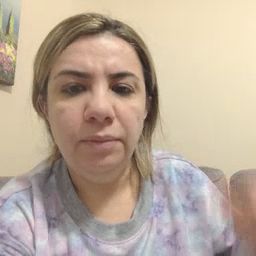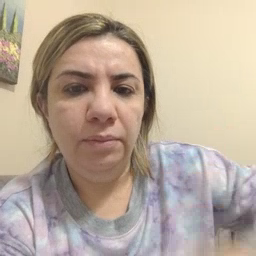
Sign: jacket